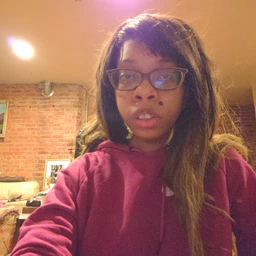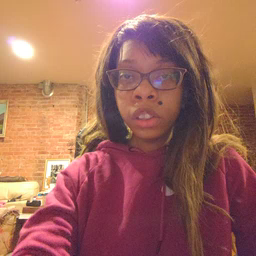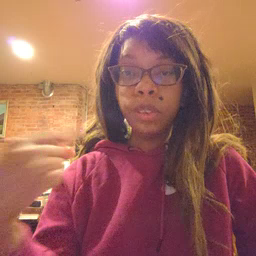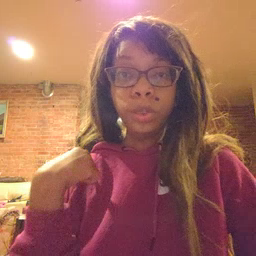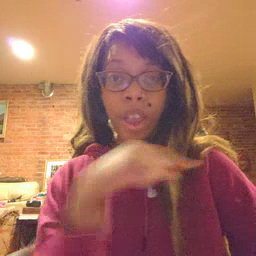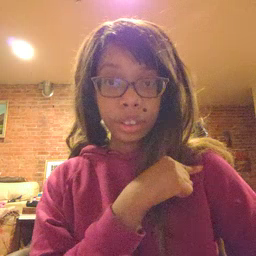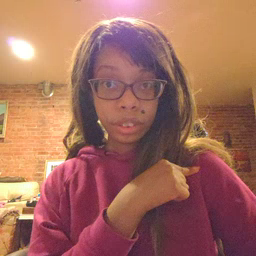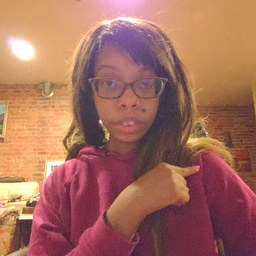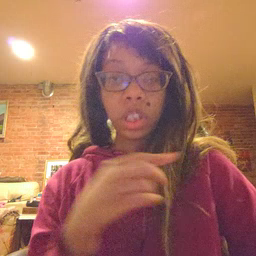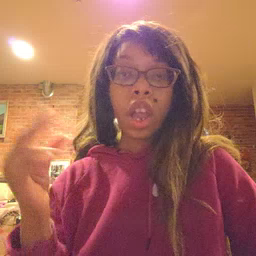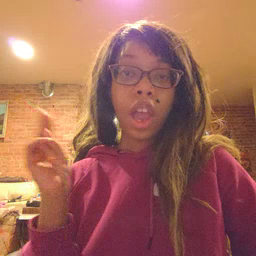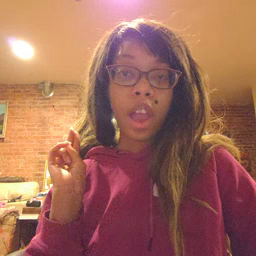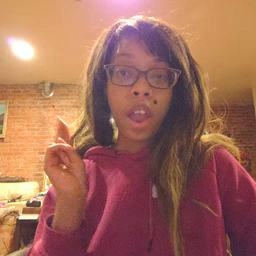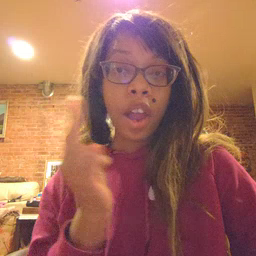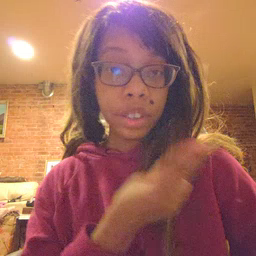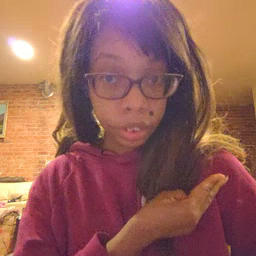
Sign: weus